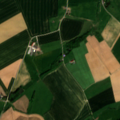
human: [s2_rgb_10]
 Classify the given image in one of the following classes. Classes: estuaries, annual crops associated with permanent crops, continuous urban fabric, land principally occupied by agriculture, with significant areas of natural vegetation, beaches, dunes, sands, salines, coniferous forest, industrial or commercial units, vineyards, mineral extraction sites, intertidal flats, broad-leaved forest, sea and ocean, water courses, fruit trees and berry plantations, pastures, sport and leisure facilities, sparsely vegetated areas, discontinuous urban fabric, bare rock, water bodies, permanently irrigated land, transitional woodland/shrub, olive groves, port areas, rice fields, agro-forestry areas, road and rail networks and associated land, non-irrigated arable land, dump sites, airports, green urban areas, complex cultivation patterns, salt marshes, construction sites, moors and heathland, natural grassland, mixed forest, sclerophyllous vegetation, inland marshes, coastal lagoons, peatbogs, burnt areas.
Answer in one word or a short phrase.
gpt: non-irrigated arable land, pastures, broad-leaved forest